Frequency: 85000
Velocity: 0,2635
Power: 41,2
Pulse duration: 0,0000001
Pass count: 1
Magnification: 10
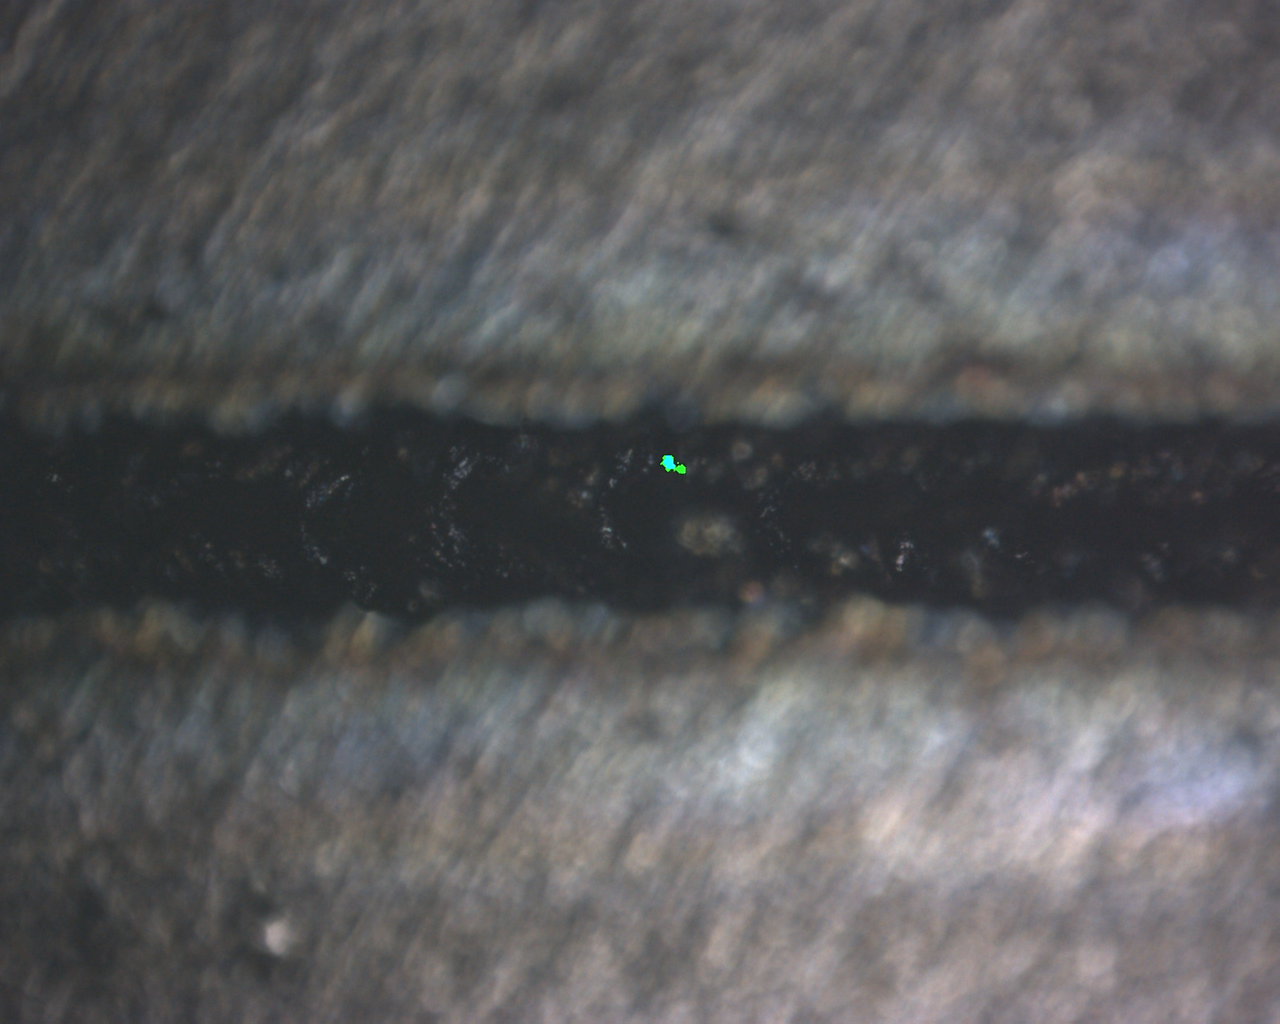
Measured width: 112.553
Other width: 90.4678